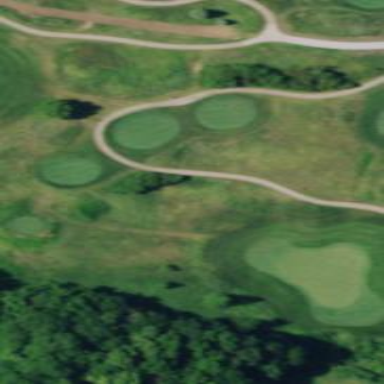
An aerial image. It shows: Golf rough area.